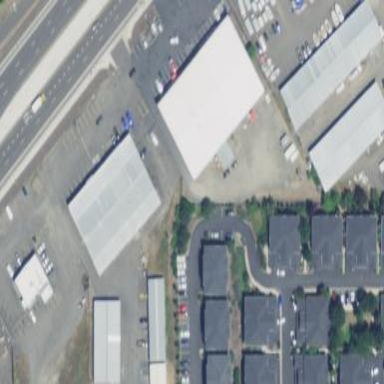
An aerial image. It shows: Commercial building.